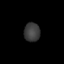
Tissue: lung
Cell type: Others
Senescence score: 0.2326
Nuclear area (px): 294
Mean DAPI intensity: 60.255